Question: What I would like to achieve is this:

Surely, I went through the <URL>.
So, ideally, this would be one button tag where I would be able to pass two variables (one which would appear on the left and one on the right). This does smell like a job for a Angular directive, though I haven't fiddled with it too much just yet so a friendly nudge in the right direction would be appreciated.
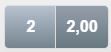
Answer: What I ended up doing in the end was this: I created a 'div' with a class 'button' and then inside it I created additional two 'div''s with custom classes.
The code below:
'''
.leftButtonSide {
width: 50%;
float: left;
color: #000;
}
.rightButtonSide {
width: 50%;
float: left;
background: #F2F2F2;
color: #000;
border-radius: 2px;
}
'''
'''
<div ng-repeat="d in data" class="button button-positive-outline">
<div class="leftButtonSide">2</div>
<div class="rightButtonSide">2,00</div>
</div>
'''
True, for the exact same look you would have to play a bit with CSS. I ended up with this in the end:

Hope this helps someone too!